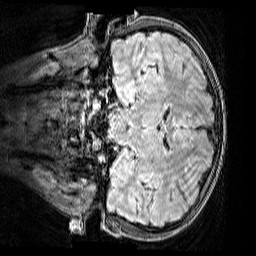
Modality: FLAIR
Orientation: coronal
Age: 11
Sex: male
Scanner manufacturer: siemens
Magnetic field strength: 3 T
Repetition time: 5 s
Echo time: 0.388 s